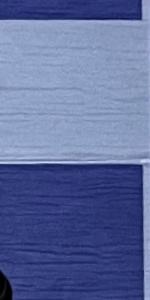
Label: Empty